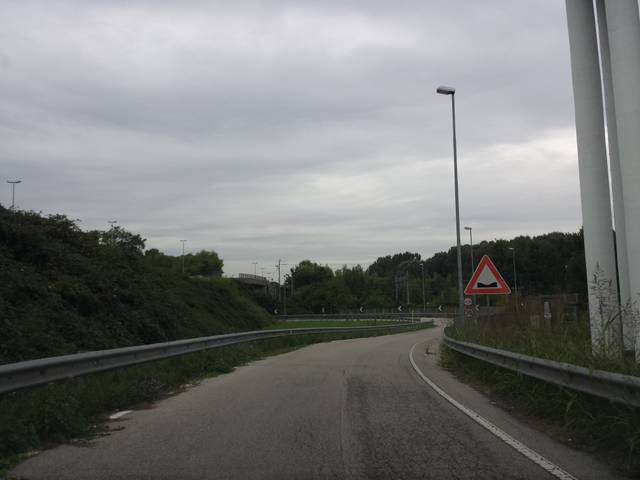
Region: Italy
Coordinates: 45.419, 11.902